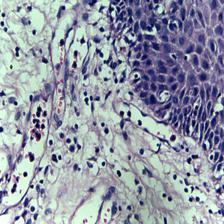
Diagnosis: Normal